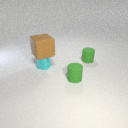
small green rubber cylinder to the right of small cyan metal cylinder